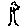
Label: tree